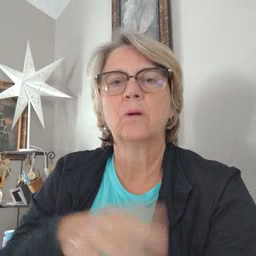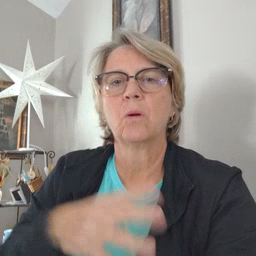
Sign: yes